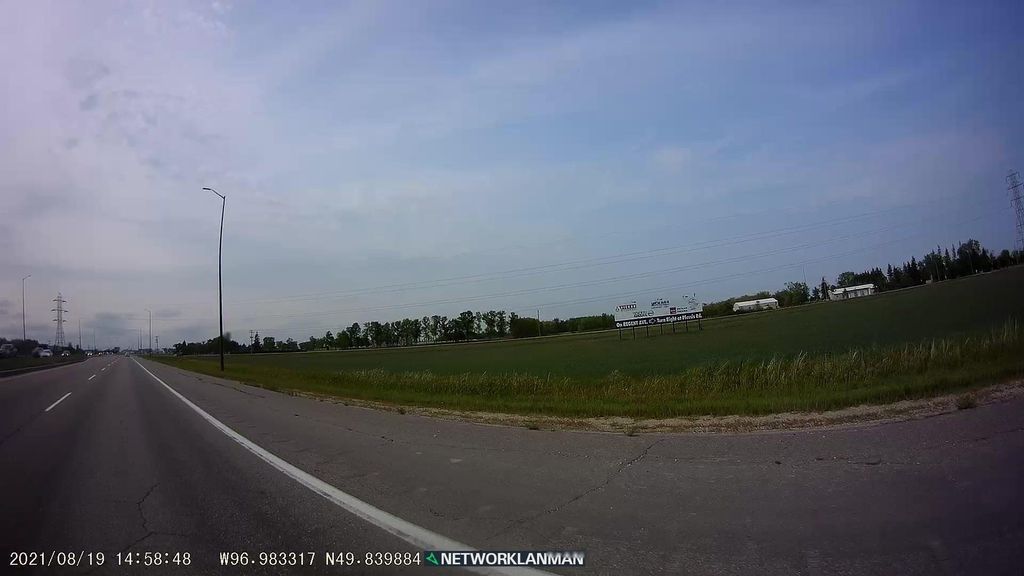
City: winnipeg